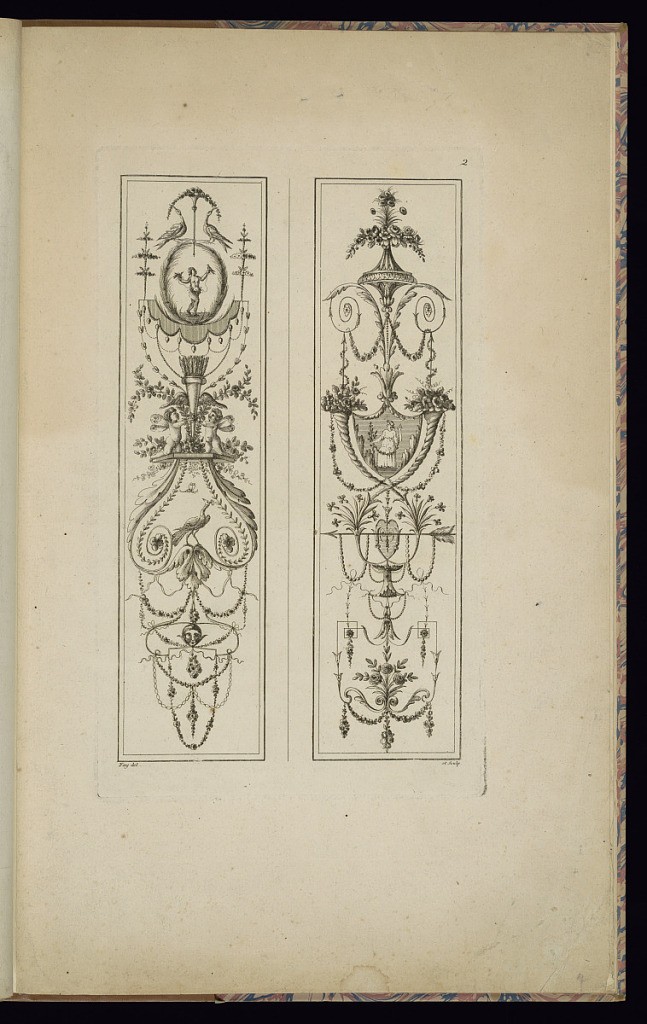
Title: Two Arabesque Panel Designs
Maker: Jean-Baptiste Fay, French, active 1765 – 1790s
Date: late 18th century
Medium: Etching and engraving on laid paper
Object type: Print
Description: Second plate from a series of ornament panel designs. Two vertical panels with arabesque and neoclassical motifs including flowers, fleurons, leaves, cornflowers, festoons of flowers, leaves and beads, foliate branches, rinceaux, rosettes, acanthus leaves, birds, cornucopia, winged putti, mask, vignettes with figures, and ribbons. The plate is numbered and signed.